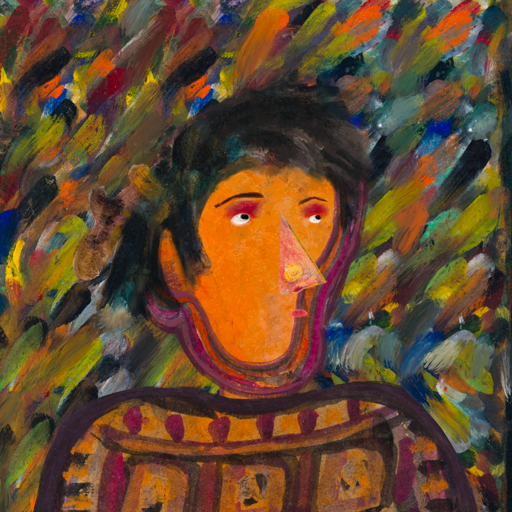
Background: An_Impression, Head And Neck Side: Hypocrite_w_Hair, Face Side: Irani, Bust: Doll, Hair Side: Pipe, Head Accessory: Blank, Second Necklace: Blank, Necklace: Blank, Baby: Blank